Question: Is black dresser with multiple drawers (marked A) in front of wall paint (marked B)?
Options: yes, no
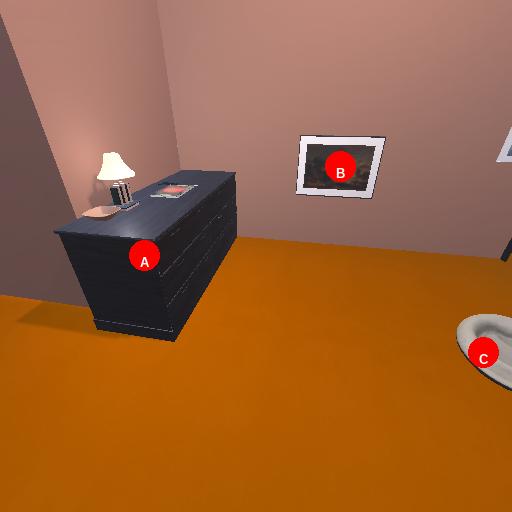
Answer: yes